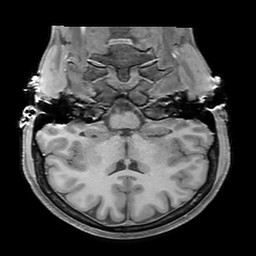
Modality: T1w
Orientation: sagittal
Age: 30
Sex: female
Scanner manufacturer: philips
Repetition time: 0.0076 s
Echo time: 0.0024 s